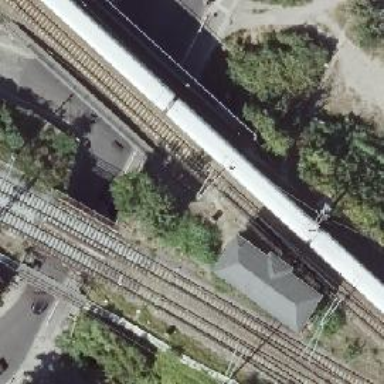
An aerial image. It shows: Railway track with contact line for electrification.